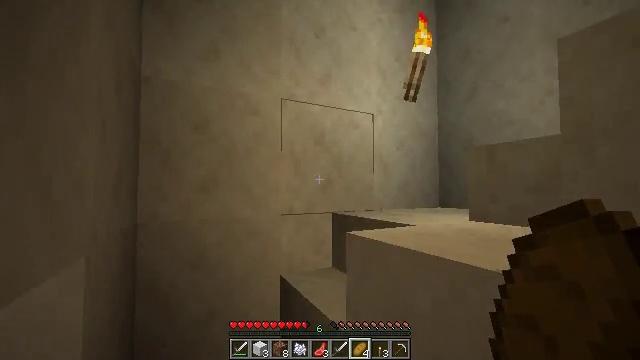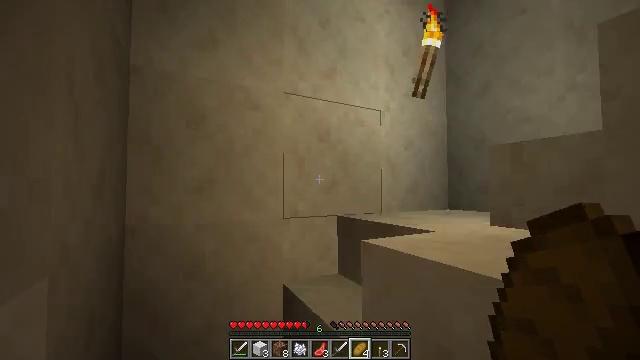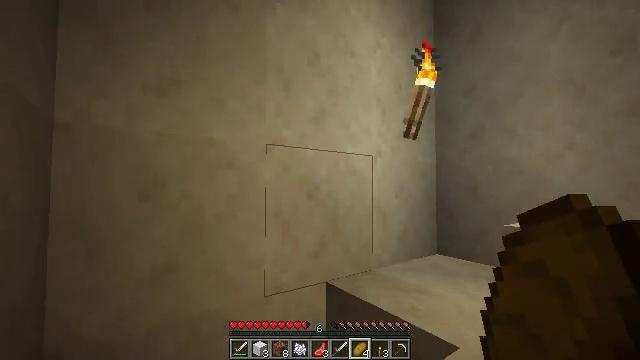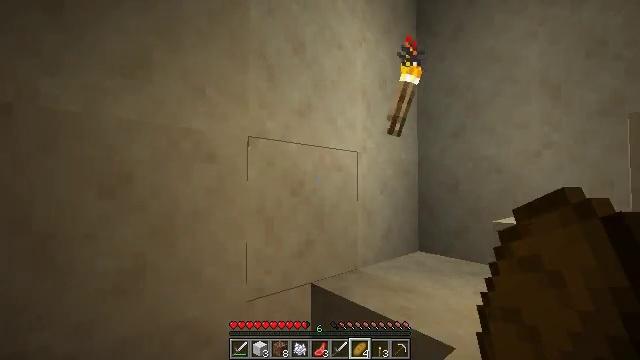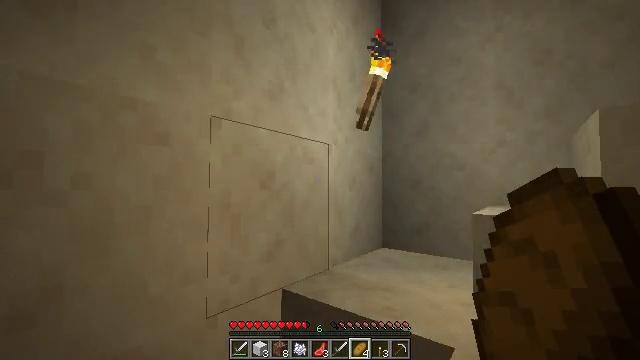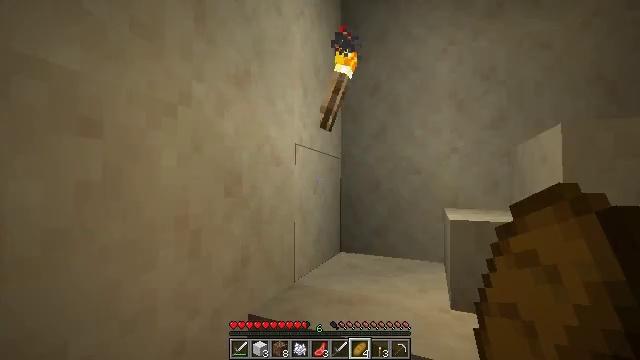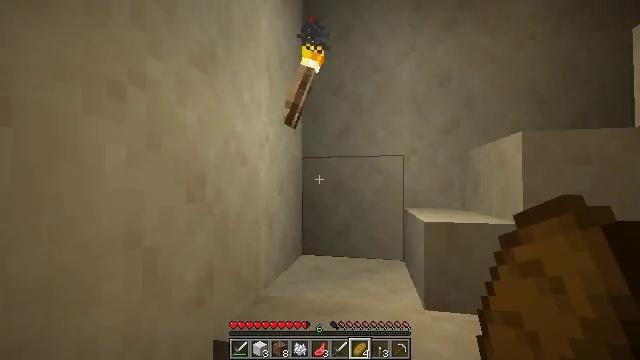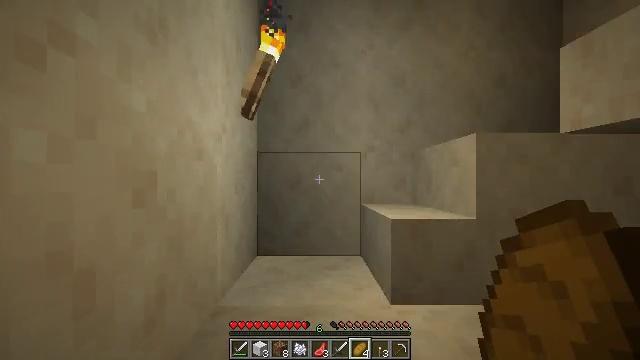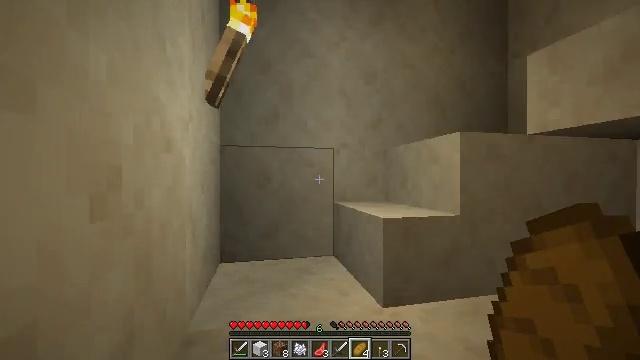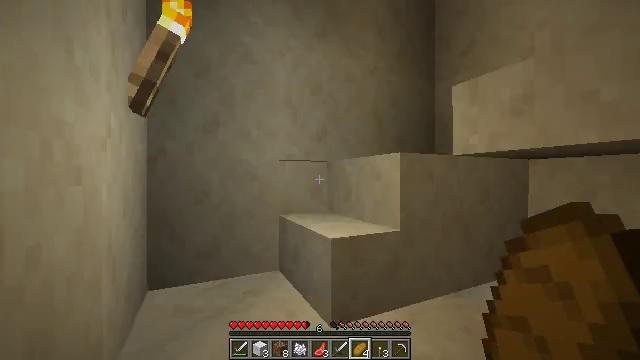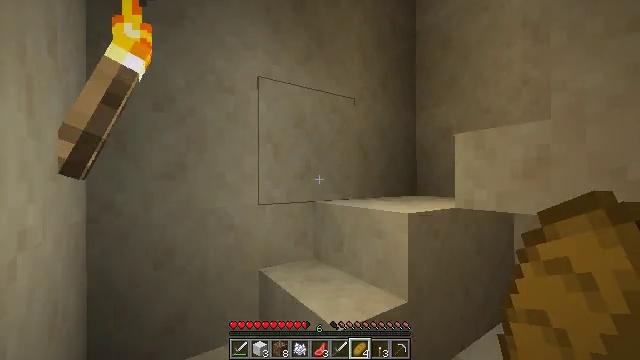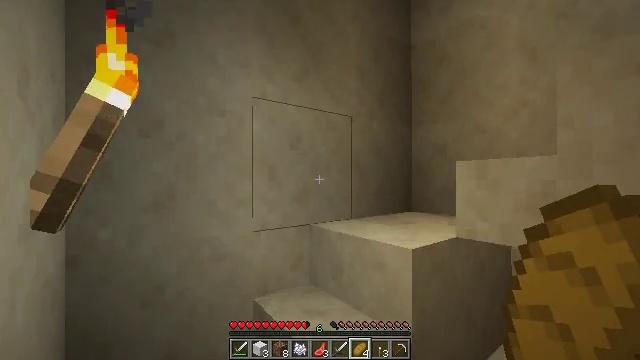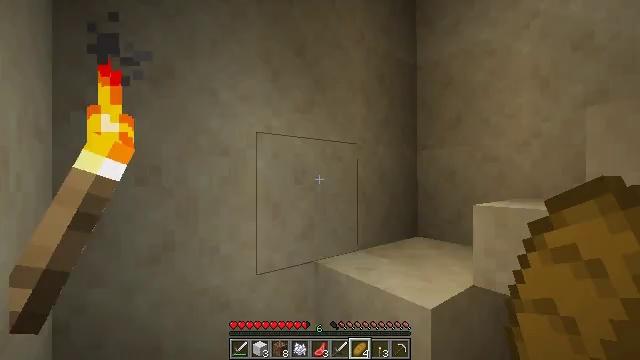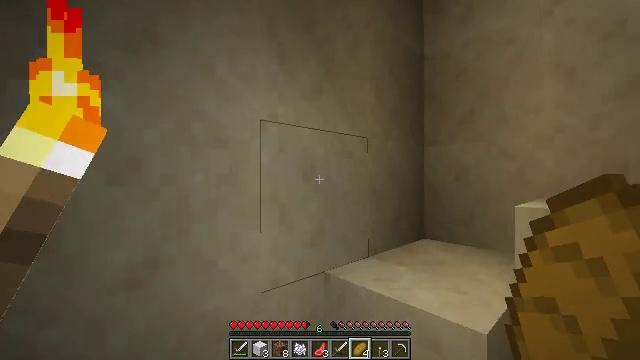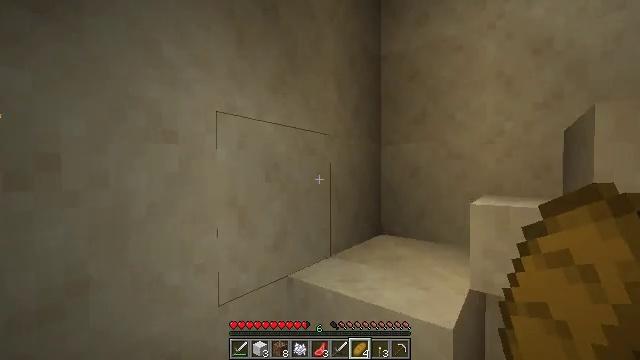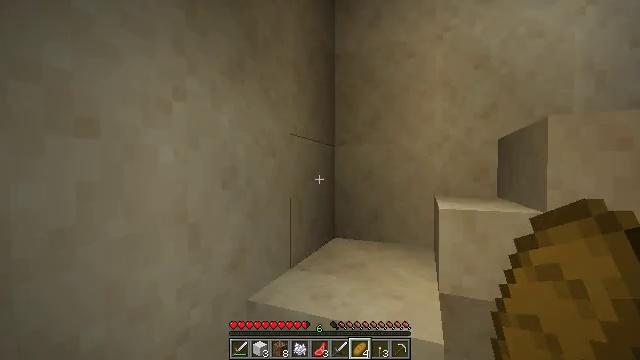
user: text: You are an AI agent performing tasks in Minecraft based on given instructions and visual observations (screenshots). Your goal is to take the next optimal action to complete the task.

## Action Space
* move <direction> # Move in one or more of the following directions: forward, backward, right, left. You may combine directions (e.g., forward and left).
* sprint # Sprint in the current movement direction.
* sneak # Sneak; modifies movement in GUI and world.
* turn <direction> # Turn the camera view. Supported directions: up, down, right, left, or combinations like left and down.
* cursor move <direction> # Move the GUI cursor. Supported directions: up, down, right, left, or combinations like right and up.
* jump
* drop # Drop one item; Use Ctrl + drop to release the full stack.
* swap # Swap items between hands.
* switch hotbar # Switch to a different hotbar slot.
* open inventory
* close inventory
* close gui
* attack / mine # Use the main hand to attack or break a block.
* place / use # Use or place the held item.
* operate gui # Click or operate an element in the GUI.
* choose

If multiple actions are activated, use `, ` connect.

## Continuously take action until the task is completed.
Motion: motion action
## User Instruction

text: Mine the green bed.
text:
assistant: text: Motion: move forward and move left
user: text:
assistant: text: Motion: move forward and move left, turn right
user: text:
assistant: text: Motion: move forward and move left, turn right
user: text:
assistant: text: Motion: move forward and move left, turn right
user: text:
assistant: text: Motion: move forward and move left, turn right
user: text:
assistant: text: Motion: move forward and move left, turn right
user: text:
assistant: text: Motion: move forward and move left, turn right and down
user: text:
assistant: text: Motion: move forward and move left, turn right
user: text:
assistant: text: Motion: move forward and move left, turn right
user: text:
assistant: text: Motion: move forward and move left, turn right
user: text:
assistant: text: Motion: move forward and move left, turn right
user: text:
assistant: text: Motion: move forward and move left
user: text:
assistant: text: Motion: move forward and move left, turn right
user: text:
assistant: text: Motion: move forward and move left, turn right
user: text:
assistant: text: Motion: move forward and move left, turn right
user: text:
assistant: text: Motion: move forward and move left, turn right
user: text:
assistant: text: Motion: move forward and move left, turn right
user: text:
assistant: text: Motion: move forward and move left, turn left and down
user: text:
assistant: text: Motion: move forward and move left
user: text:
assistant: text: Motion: move forward and move left
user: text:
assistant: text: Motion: move forward and move left
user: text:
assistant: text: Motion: move forward and move left
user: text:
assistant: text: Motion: move forward and move left
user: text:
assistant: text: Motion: move forward and move left, turn right and up
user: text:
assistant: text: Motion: move forward and move left, turn right
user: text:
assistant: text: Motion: move forward and move left, turn right
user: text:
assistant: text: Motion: move forward and move left, turn right
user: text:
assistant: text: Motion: move forward and move left
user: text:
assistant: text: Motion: move forward and move left, turn right
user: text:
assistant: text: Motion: move forward and move left, turn right